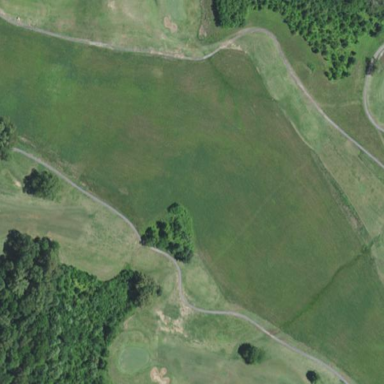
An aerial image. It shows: Area of rough grass used for golf.